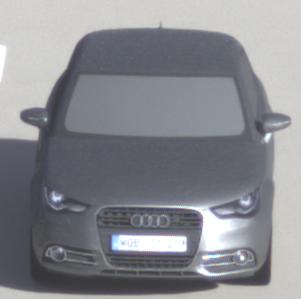
Make: Audi
Model: A1 Sportback 1.2 TFSI
Detailed model: A1 (8X) Sportback
Model produced from: 2012/03
Model produced until: 2014/11
Doors: 5
Color: gray
Road condition: dry road
Daytime: morning or afternoon
Contrast: high contrast